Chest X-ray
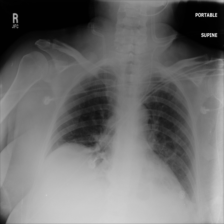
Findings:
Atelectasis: positive
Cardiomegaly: negative
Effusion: negative
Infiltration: negative
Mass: negative
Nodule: negative
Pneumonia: negative
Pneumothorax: negative
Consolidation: negative
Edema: negative
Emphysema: negative
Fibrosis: negative
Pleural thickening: negative
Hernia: negative